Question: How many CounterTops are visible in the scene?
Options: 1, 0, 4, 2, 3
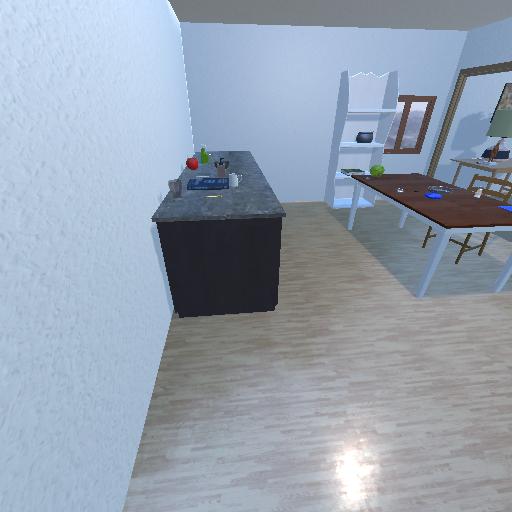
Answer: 1